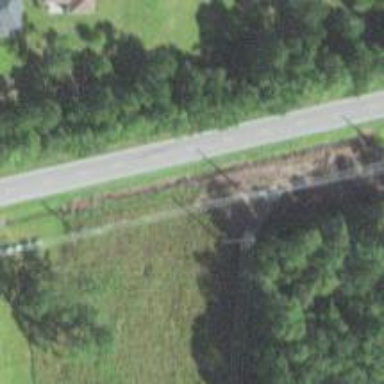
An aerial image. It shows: Power pole.